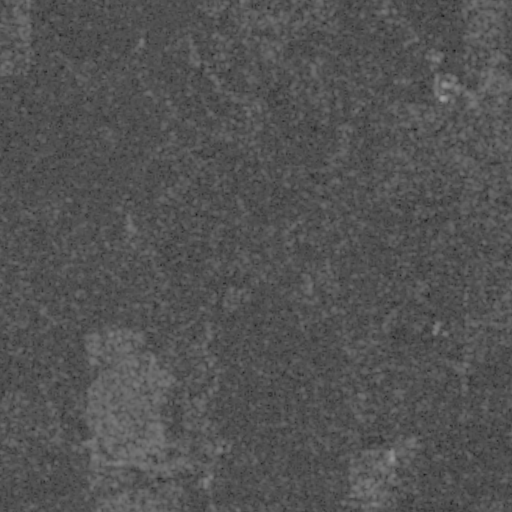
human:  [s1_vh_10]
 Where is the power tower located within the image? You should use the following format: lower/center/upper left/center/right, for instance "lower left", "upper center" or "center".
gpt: The power tower is located in the lower of the image.
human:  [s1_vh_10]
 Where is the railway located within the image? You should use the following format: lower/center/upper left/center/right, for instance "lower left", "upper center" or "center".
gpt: The railway is located in the lower right of the image.
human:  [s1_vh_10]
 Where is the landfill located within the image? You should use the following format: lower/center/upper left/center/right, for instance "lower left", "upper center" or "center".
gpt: There is no landfill in the image.

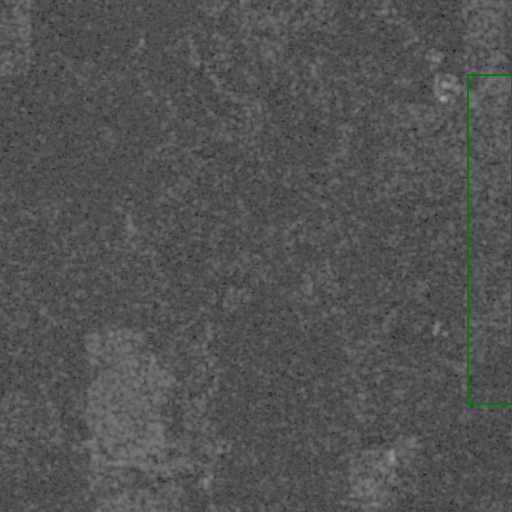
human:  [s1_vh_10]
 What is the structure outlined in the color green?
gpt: The structure outlined in green is a crop field.
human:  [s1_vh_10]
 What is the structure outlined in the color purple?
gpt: There is no purple outline.